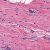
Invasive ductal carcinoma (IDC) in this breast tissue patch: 1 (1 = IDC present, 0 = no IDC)